Interaction volume radius: 10 \u00c5
Interaction volume height: 20 \u00c5
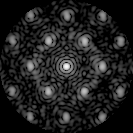
Disorder parameter: 0.4083